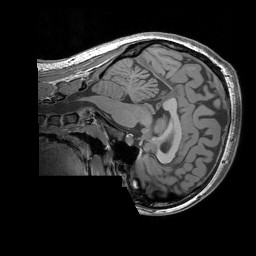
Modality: T1w
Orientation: sagittal